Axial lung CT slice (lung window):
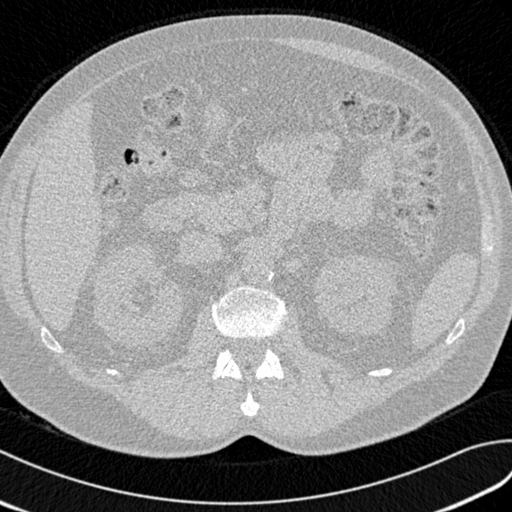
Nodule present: no